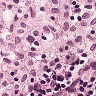
Metastatic tissue present: no